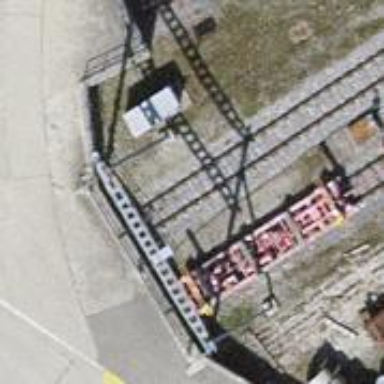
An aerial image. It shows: Narrow-gauge railway with one track passing through service yard.